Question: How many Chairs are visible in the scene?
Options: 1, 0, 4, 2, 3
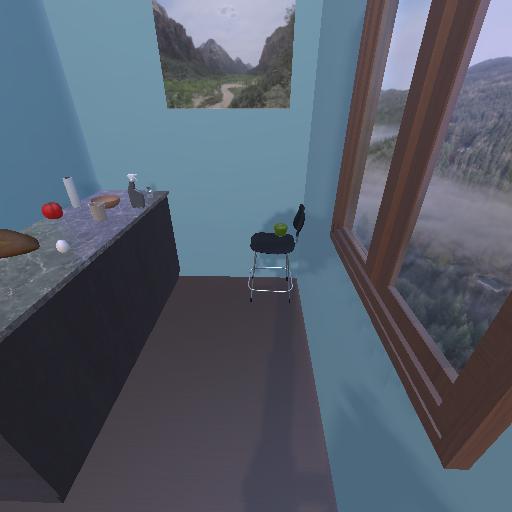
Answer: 1